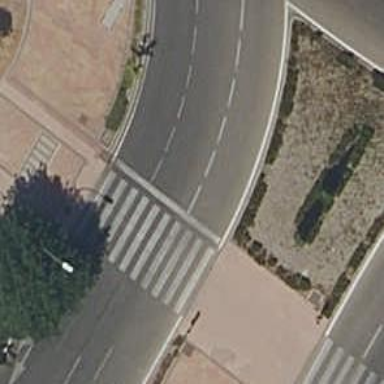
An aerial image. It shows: Crossing with traffic signals.